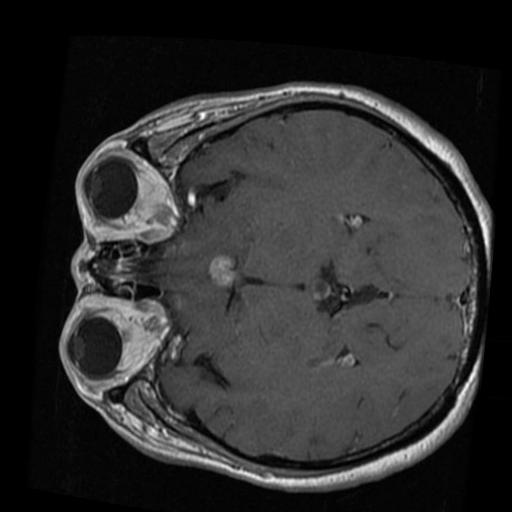
Label: brain_tumor